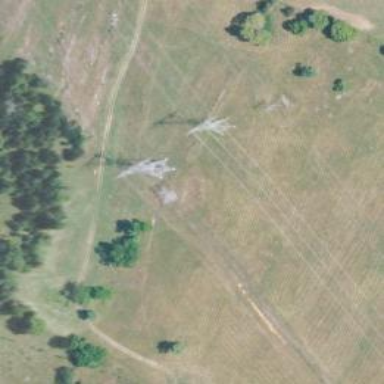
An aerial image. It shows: Power tower.